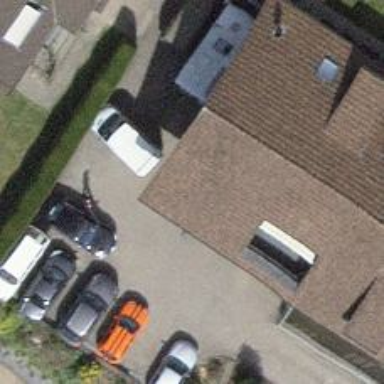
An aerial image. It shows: Car repair shop.